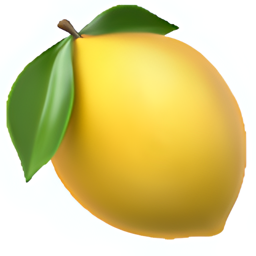
Name: lemon
Emoji: 🍋
Group: Food & Drink
Sub-group: food-fruit